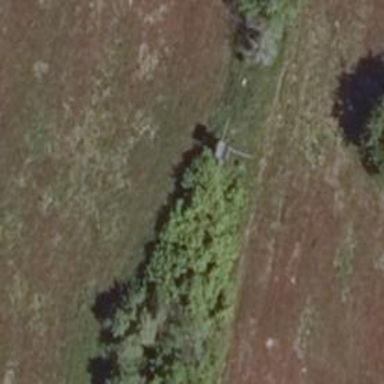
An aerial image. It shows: Hunting stand.